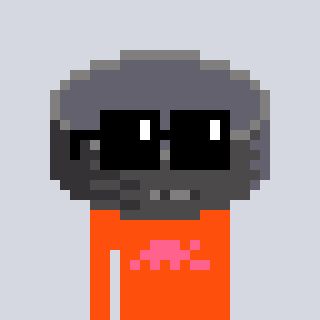
a pixel art character with square black sunglasses, a hockey puck-shaped head and a orange-colored body on a cool background